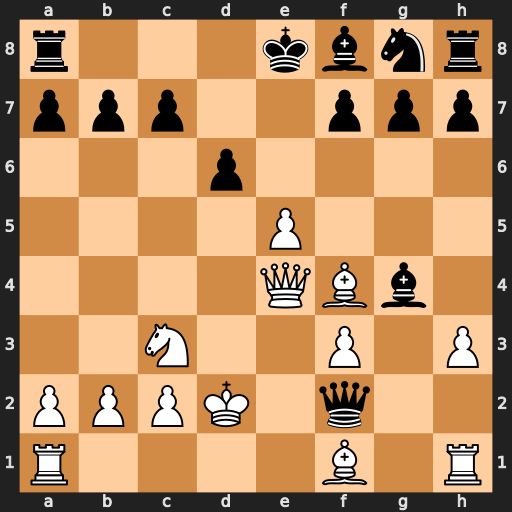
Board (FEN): r3kbnr/ppp2ppp/3p4/4P3/4QBb1/2N2P1P/PPPK1q2/R4B1R
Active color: w
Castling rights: kq
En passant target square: -
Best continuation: Be2 Bxf3 Qxf3 Qxf3 Bxf3